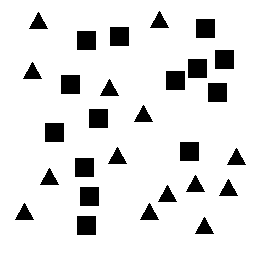
Squares: 14
Triangles: 14
Stars: 0
Total shapes: 28